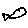
Label: fish